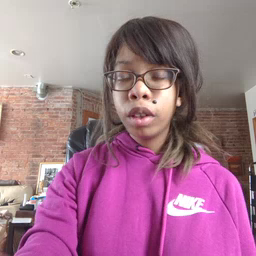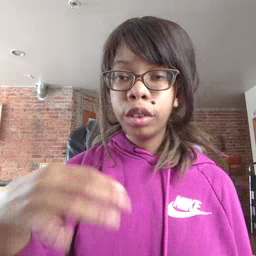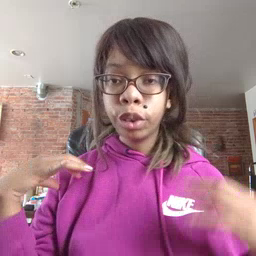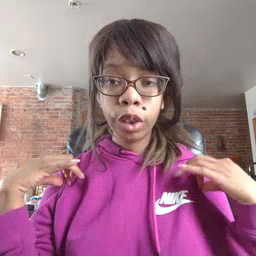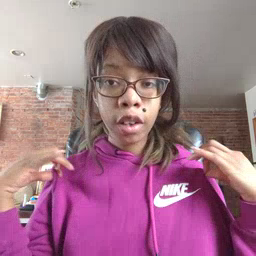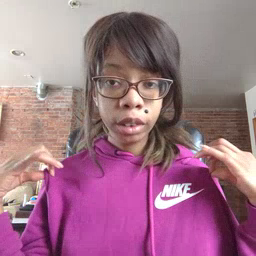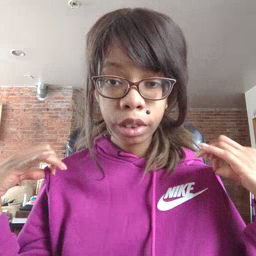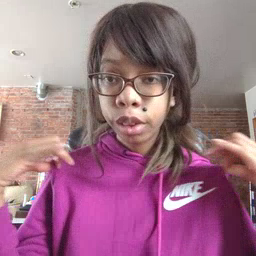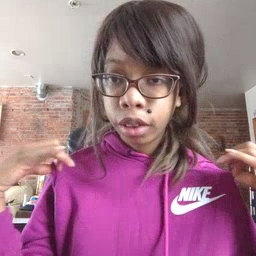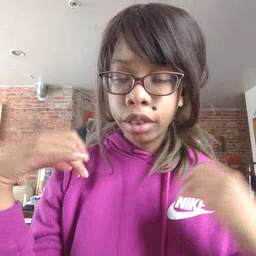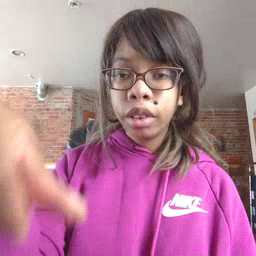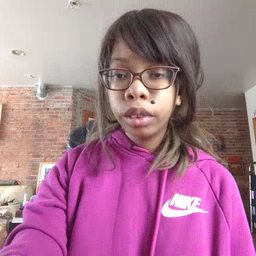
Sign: shirt